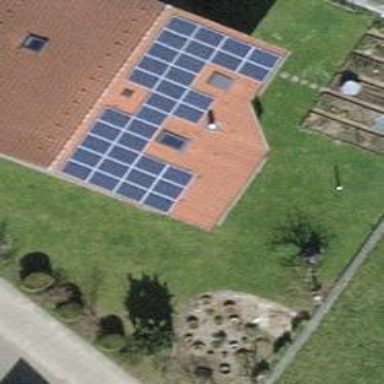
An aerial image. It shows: Solar power generator utilizing photovoltaic technology with solar photovoltaic panels.